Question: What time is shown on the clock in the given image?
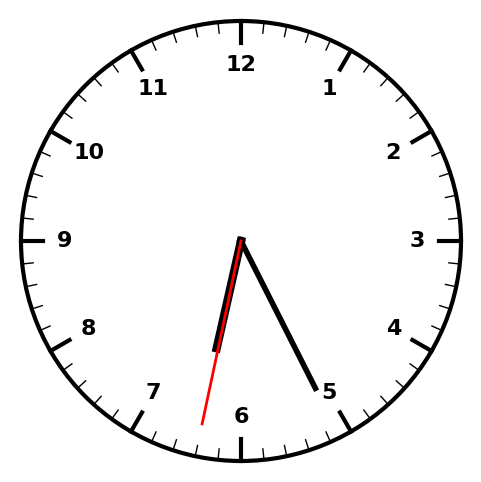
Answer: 06:25:32